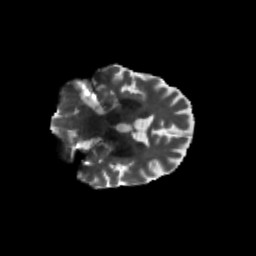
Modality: T2w
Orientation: coronal
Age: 74
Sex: male
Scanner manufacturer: siemens
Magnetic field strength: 3 T
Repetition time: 4.71 s
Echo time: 0.0906 s